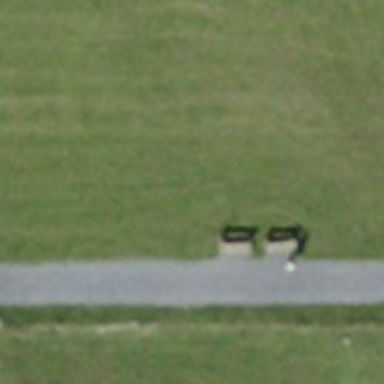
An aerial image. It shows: Brown bench.